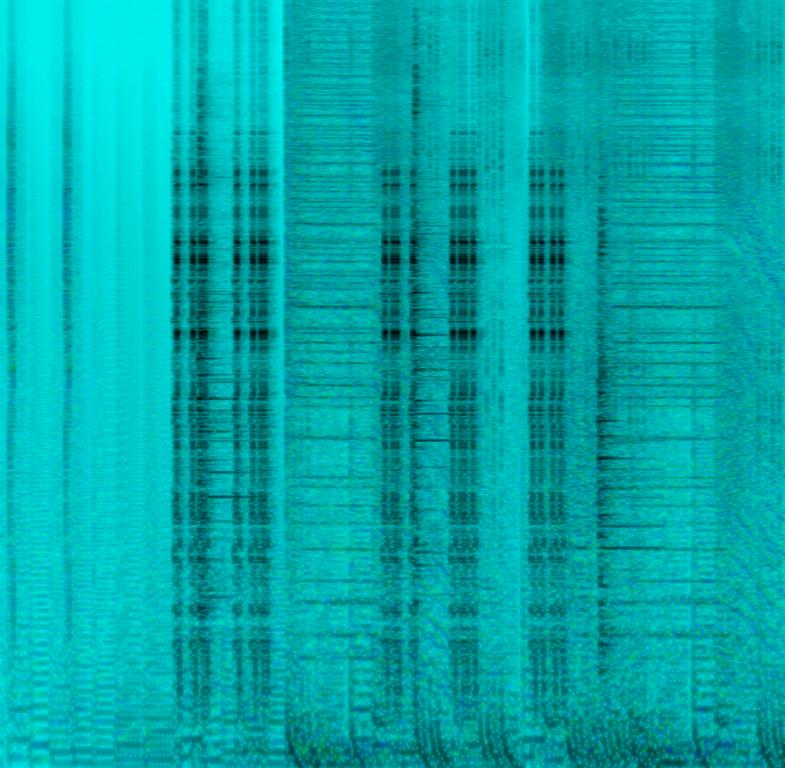
The low quality recording features a manic, crushed music playing in the background, while there are reverberant metallic, plastic tapping and male screaming sound effects. It sounds chaotic and like a sync sound for a cartoon.